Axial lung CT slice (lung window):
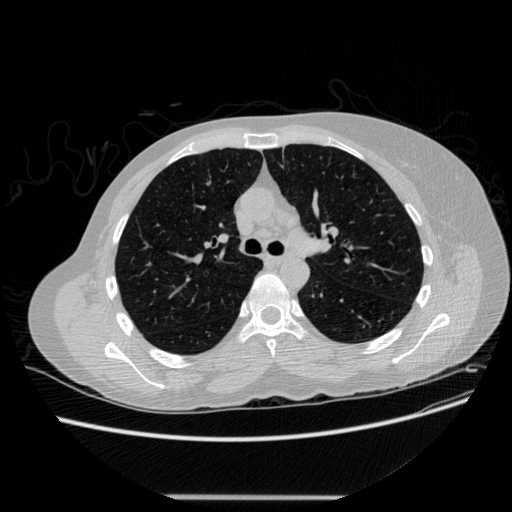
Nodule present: no